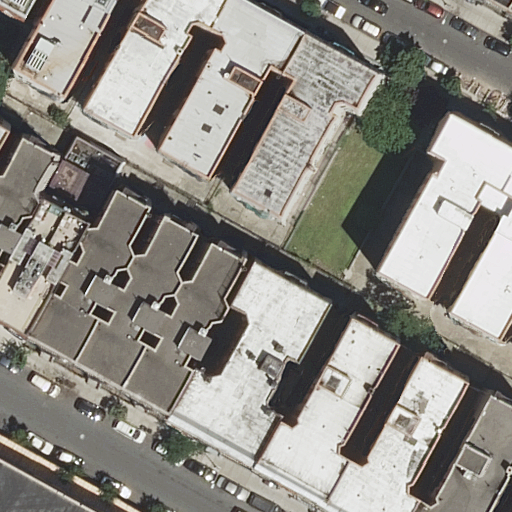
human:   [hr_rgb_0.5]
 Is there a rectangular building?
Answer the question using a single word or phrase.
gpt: yes

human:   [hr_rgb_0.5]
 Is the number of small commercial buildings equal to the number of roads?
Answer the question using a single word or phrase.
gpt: no

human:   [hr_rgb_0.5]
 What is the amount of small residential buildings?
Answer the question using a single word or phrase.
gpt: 7

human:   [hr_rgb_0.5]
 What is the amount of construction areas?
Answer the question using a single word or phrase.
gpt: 0

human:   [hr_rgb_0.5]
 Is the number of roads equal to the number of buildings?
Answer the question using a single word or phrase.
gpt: no

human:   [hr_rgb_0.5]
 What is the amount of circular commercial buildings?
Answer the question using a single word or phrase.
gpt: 0

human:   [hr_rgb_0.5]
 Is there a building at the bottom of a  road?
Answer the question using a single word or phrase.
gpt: yes

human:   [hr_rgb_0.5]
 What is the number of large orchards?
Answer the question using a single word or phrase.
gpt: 0

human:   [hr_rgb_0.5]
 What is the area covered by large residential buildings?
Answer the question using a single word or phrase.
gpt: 550m2

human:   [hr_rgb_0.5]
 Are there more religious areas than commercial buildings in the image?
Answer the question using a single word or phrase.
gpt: no

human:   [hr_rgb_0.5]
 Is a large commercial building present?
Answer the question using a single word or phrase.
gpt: no

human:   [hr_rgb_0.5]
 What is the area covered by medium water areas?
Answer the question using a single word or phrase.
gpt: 0m2

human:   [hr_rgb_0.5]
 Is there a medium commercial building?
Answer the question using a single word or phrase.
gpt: no

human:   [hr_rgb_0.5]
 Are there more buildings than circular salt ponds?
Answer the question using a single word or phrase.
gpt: yes

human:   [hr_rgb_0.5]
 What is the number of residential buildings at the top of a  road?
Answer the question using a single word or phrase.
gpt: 15

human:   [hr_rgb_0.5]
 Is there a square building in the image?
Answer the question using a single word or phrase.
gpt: no

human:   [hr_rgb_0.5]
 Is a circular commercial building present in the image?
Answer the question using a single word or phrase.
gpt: no

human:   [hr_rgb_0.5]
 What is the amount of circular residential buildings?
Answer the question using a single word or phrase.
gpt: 0

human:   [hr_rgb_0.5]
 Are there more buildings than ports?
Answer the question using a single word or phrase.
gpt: yes

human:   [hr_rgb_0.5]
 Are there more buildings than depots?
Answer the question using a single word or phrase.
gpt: yes

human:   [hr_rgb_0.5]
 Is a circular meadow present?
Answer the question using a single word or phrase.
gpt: no

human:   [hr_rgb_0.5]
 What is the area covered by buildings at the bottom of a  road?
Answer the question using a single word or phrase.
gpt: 3286m2

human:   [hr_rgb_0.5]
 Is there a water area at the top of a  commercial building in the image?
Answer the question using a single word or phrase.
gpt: no

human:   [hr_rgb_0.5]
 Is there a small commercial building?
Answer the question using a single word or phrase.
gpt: no

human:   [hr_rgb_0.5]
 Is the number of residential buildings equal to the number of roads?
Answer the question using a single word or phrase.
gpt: no

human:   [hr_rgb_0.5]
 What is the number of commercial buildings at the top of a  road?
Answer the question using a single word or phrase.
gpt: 0

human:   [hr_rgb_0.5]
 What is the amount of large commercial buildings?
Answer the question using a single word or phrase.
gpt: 0

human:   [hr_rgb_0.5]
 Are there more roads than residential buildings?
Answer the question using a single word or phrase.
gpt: no

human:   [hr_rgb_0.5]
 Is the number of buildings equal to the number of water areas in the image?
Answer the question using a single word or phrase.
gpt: no

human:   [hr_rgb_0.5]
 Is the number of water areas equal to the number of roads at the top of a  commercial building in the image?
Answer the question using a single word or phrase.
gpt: yes

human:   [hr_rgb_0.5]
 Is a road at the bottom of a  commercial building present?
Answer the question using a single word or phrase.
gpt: no

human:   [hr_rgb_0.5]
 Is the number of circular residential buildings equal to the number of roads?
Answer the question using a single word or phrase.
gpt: no

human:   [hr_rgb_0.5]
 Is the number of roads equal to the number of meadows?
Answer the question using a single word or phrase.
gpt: no

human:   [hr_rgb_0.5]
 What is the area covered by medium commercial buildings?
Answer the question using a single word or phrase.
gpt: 0m2

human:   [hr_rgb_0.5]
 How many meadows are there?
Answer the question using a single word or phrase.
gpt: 0

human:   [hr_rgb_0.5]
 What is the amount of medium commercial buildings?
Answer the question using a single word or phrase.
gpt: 0